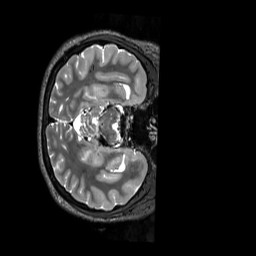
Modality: T2w
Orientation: axial
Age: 26
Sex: female
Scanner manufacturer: siemens
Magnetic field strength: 3 T
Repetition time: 3.2 s
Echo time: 0.728 s